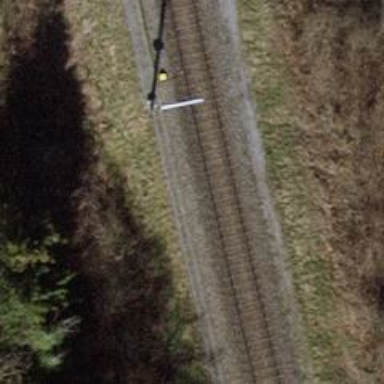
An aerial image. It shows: Single-track electrified railway with contact line.